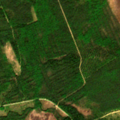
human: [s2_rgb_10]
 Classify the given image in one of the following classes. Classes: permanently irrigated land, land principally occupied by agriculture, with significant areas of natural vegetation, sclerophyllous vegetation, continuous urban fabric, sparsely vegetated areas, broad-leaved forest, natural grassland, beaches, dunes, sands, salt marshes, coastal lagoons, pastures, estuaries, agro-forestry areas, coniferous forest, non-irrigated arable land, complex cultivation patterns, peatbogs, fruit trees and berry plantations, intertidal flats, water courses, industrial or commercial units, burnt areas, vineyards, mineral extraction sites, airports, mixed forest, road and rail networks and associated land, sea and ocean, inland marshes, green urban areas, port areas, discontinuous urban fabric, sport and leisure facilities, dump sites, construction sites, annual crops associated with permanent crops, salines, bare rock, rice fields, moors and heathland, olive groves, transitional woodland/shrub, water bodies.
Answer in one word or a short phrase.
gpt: mixed forest, transitional woodland/shrub, peatbogs